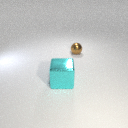
small brown metal sphere to the right of large cyan metal cube